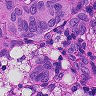
Metastatic tissue present: yes